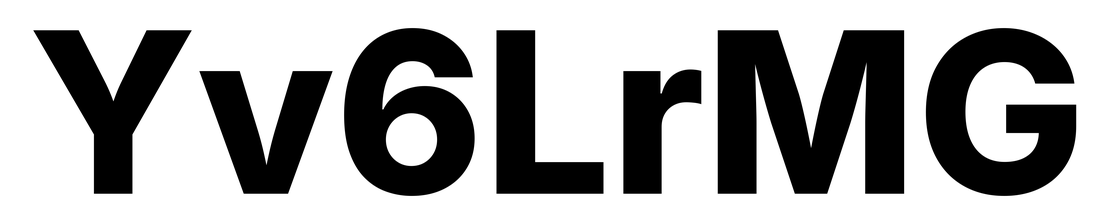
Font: Inter_ExtraBold